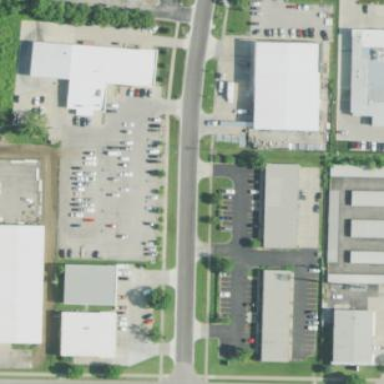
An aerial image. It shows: Commercial area.